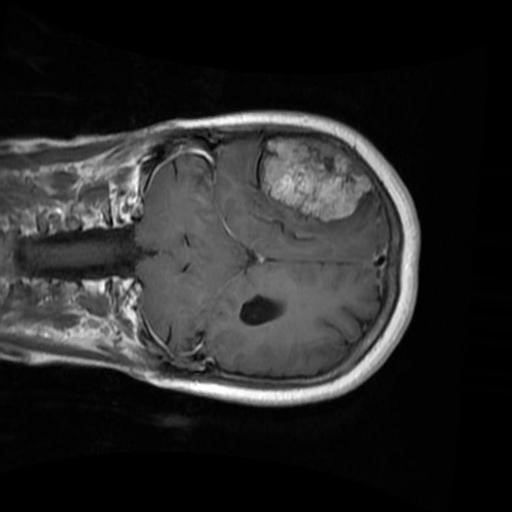
Label: brain_menin